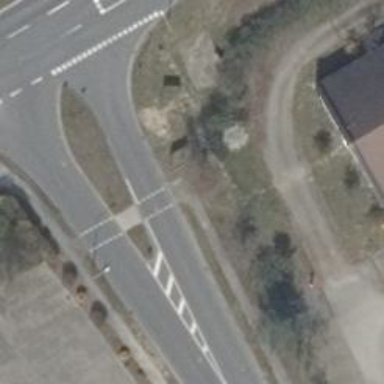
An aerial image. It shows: Crossing road.